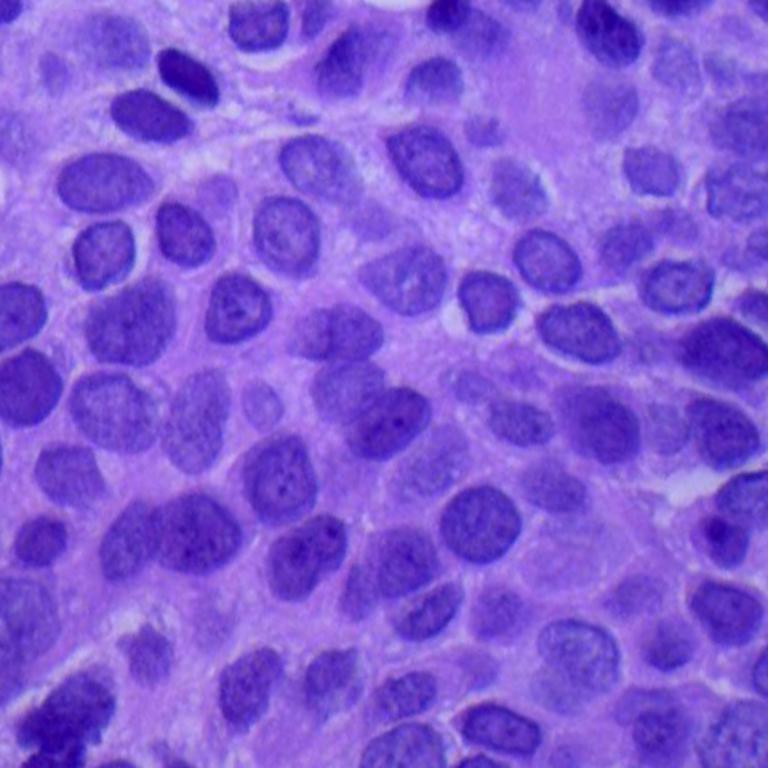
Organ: lung
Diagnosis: squamous carcinomas